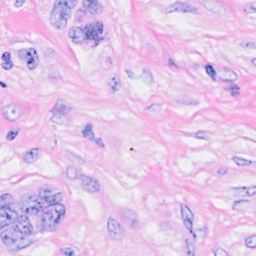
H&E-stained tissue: Breast